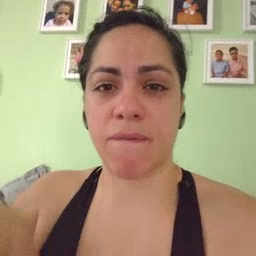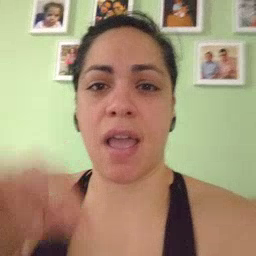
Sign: find